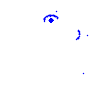
Particle: pion